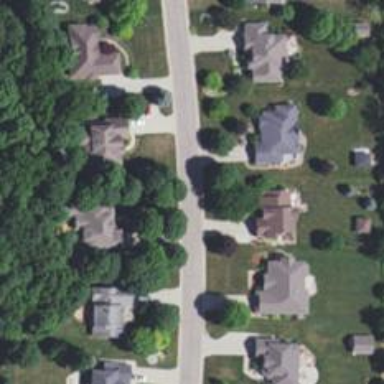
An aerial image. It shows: Residential road.